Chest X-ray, PA view. Patient: 56 years old, sex F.
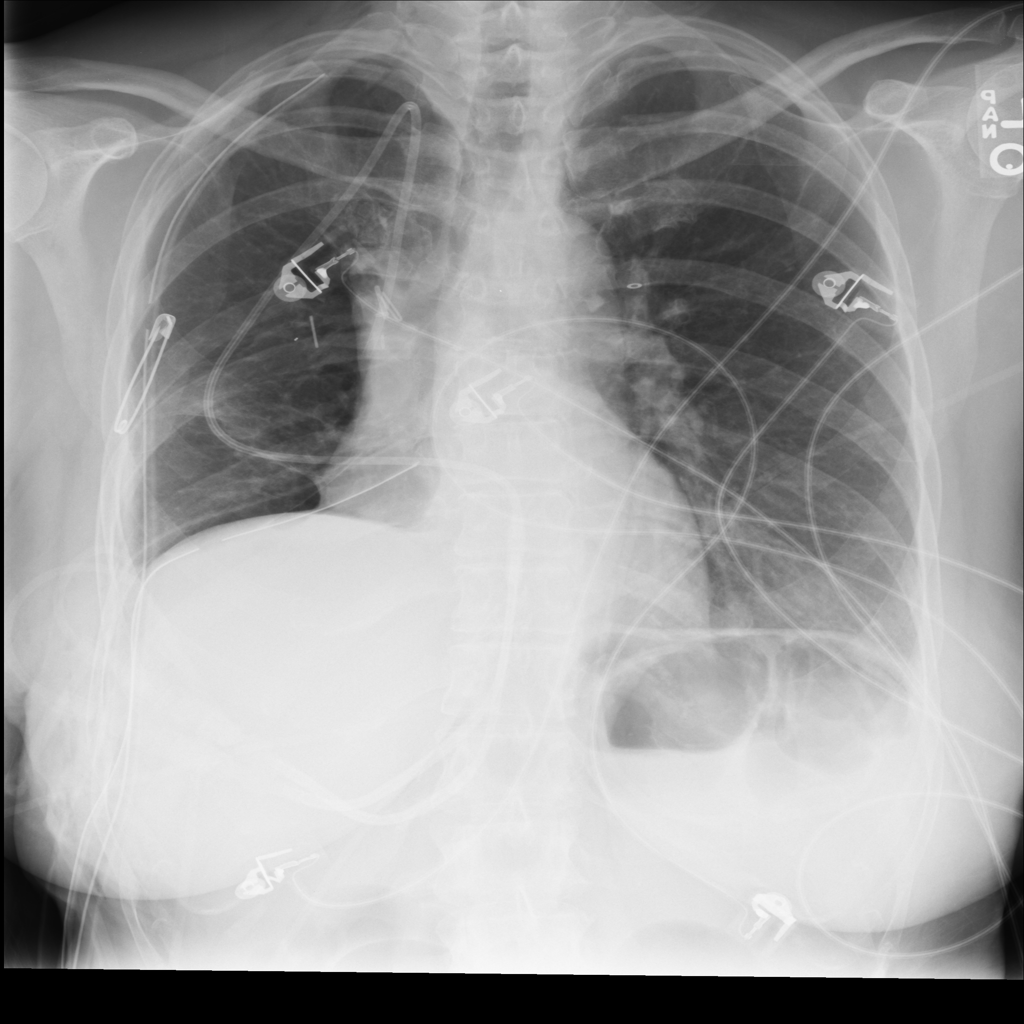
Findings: No Finding